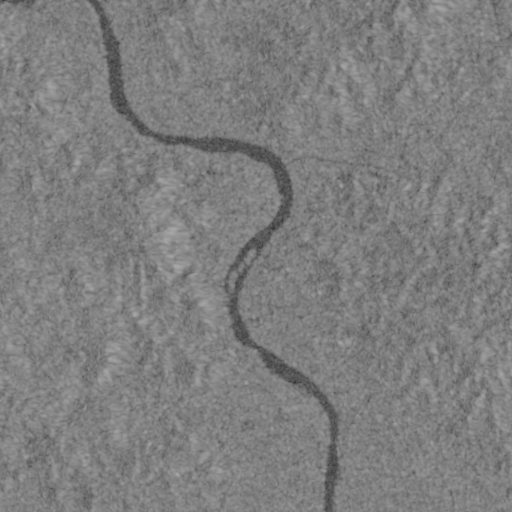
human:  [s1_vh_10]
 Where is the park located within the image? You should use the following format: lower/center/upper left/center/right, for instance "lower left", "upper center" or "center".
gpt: The park is located in the center right of the image.
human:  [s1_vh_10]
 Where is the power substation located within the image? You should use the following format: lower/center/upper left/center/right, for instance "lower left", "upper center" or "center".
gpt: The power substation is located in the center of the image.
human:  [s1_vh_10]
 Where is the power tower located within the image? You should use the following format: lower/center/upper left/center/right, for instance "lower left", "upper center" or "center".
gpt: The power tower is located in the center right of the image.
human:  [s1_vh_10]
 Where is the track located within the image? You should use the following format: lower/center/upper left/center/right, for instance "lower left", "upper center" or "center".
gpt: There is no track in the image.

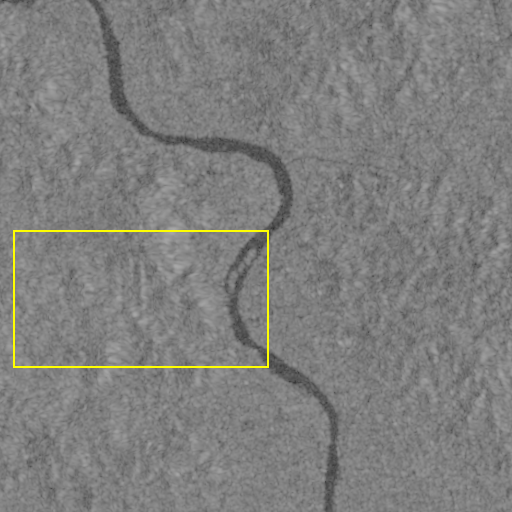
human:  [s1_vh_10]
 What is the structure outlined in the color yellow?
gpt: There is no yellow outline.
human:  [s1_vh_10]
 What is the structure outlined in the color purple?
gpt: There is no structure outlined in purple.